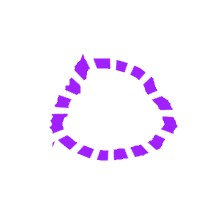
Shape: circle